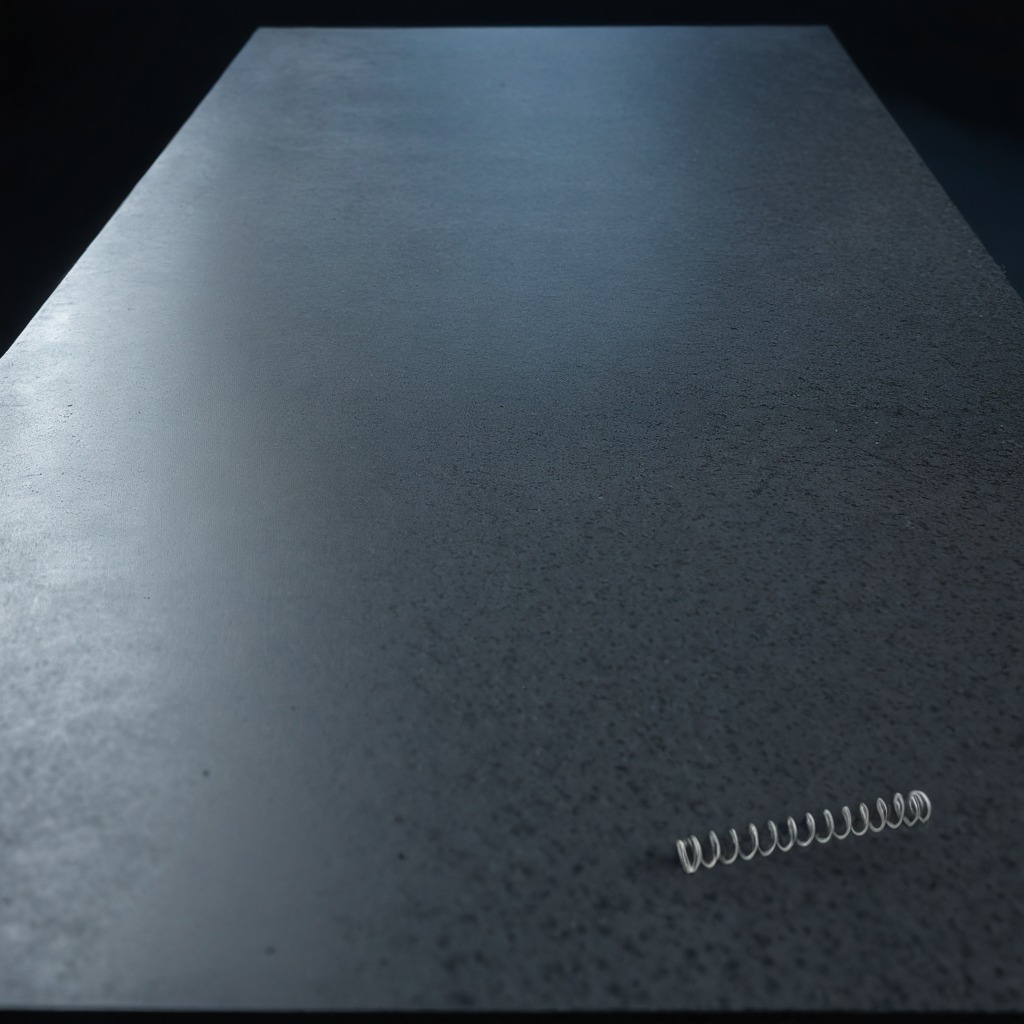
A coiled metal spring is lying on the clean granite table inside a workshop at night.